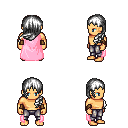
a pixel art fantasy rpg character, male body template, human, tanned skin, pink cape, metal pants, white left-swept hairstyle, leather bracers, four views (front, back, left, right), 2x2 character sprite sheet, small pixel art, hard edges, no anti-aliasing